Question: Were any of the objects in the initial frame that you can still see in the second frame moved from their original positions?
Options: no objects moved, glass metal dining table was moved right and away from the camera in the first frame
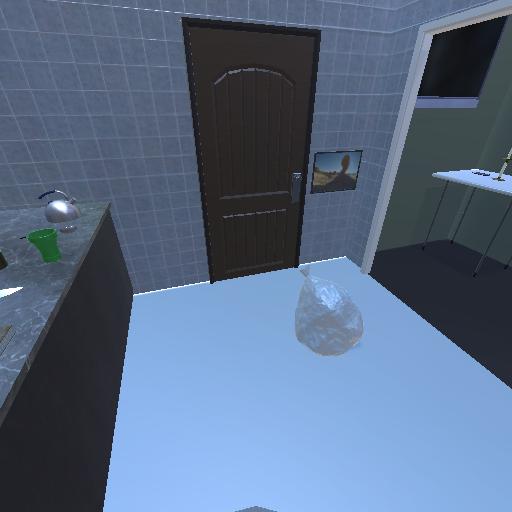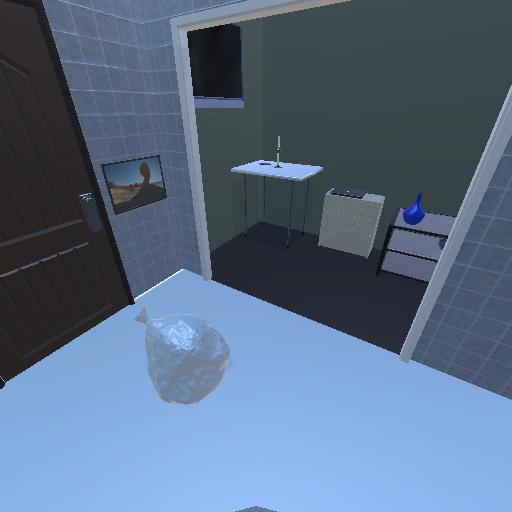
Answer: no objects moved